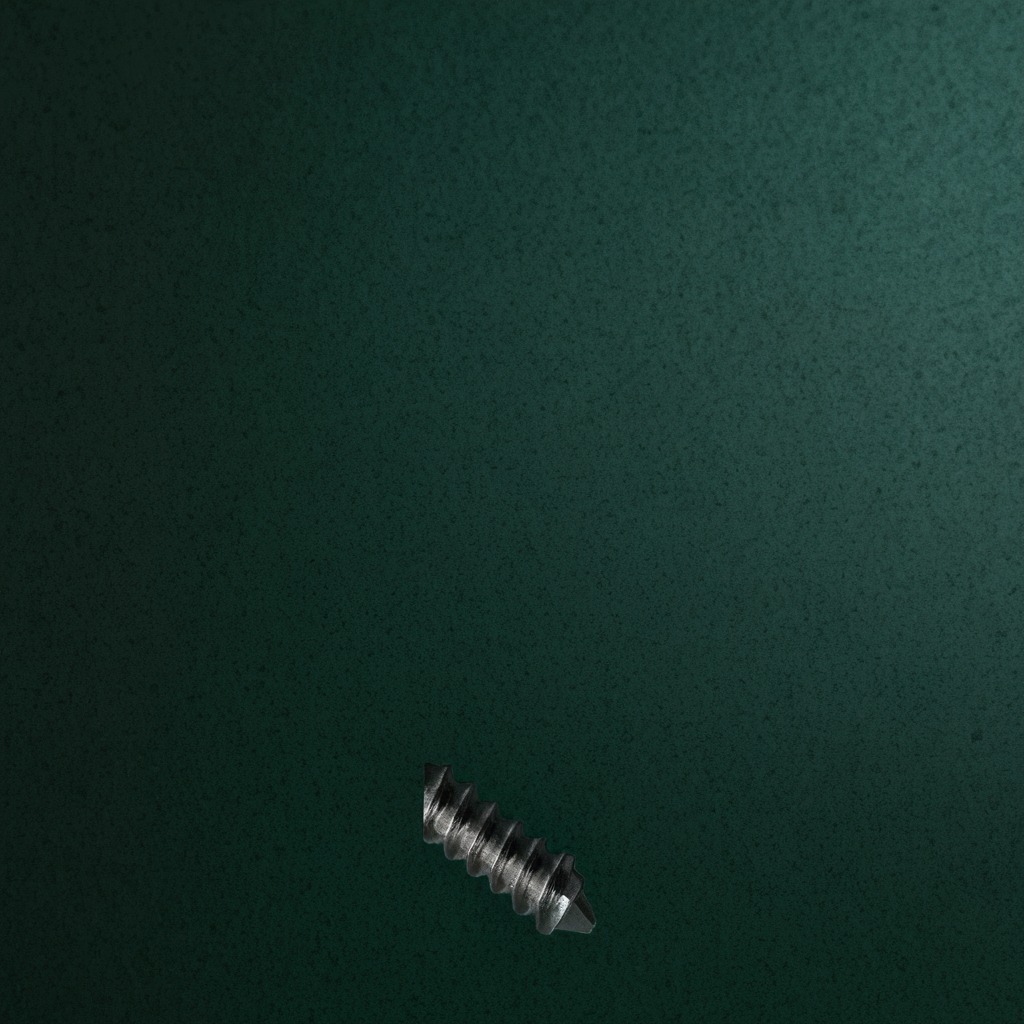
A metal screw is lying on the green rubber mat inside a workshop at night.